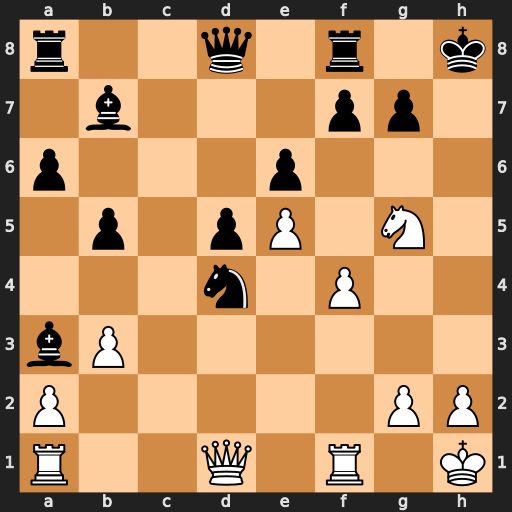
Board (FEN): r2q1r1k/1b3pp1/p3p3/1p1pP1N1/3n1P2/bP6/P5PP/R2Q1R1K
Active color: w
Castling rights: -
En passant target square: -
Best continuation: Qh5+ Kg8 Qh7#